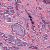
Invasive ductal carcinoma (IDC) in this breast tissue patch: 1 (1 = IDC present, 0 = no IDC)